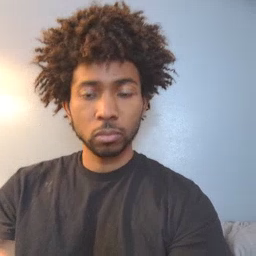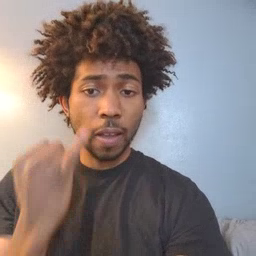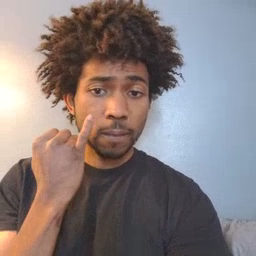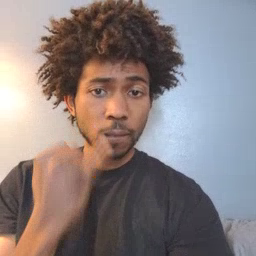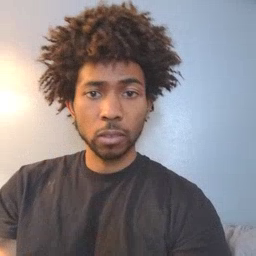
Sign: if